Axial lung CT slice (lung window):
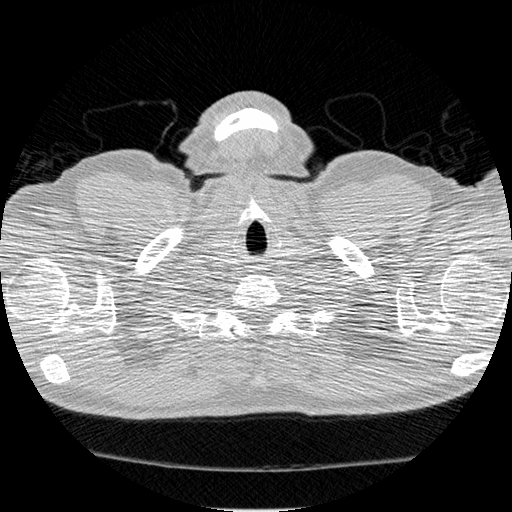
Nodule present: no